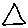
Label: triangle